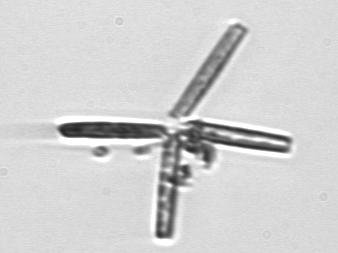
Label: Thalassionema